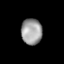
Tissue: lung
Cell type: Endothelial cells
Senescence score: 0.579
Nuclear area (px): 528
Mean DAPI intensity: 158.619